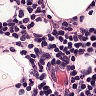
Metastatic tissue present: no